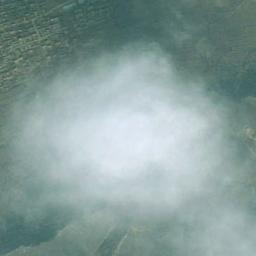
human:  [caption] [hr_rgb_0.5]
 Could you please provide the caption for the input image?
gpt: The white cloud is above many buildings .

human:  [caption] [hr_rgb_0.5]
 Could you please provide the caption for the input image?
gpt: Large white clouds on green earth .

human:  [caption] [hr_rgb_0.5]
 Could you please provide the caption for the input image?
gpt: A little white cloud floated above the blue figure .

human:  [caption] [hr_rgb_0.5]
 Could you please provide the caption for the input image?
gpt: The stratus clouds are located above the city and a river goes through the city .

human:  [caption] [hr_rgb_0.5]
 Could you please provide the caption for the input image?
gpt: A large thick white cloud over a river .